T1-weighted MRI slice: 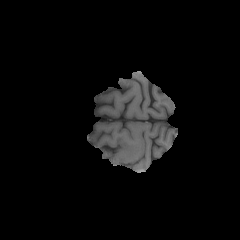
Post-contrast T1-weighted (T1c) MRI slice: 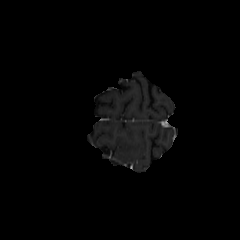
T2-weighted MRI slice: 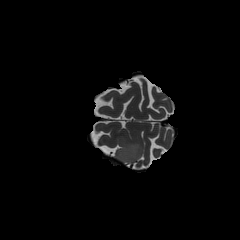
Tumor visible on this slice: yes